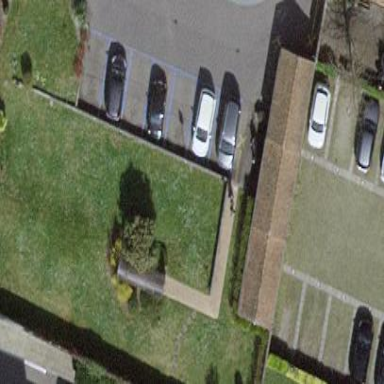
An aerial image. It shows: Park.